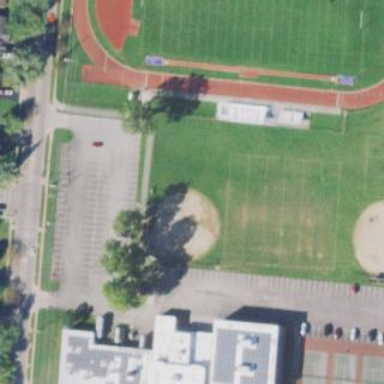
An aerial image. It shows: Baseball pitch for leisure land activities.